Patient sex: M
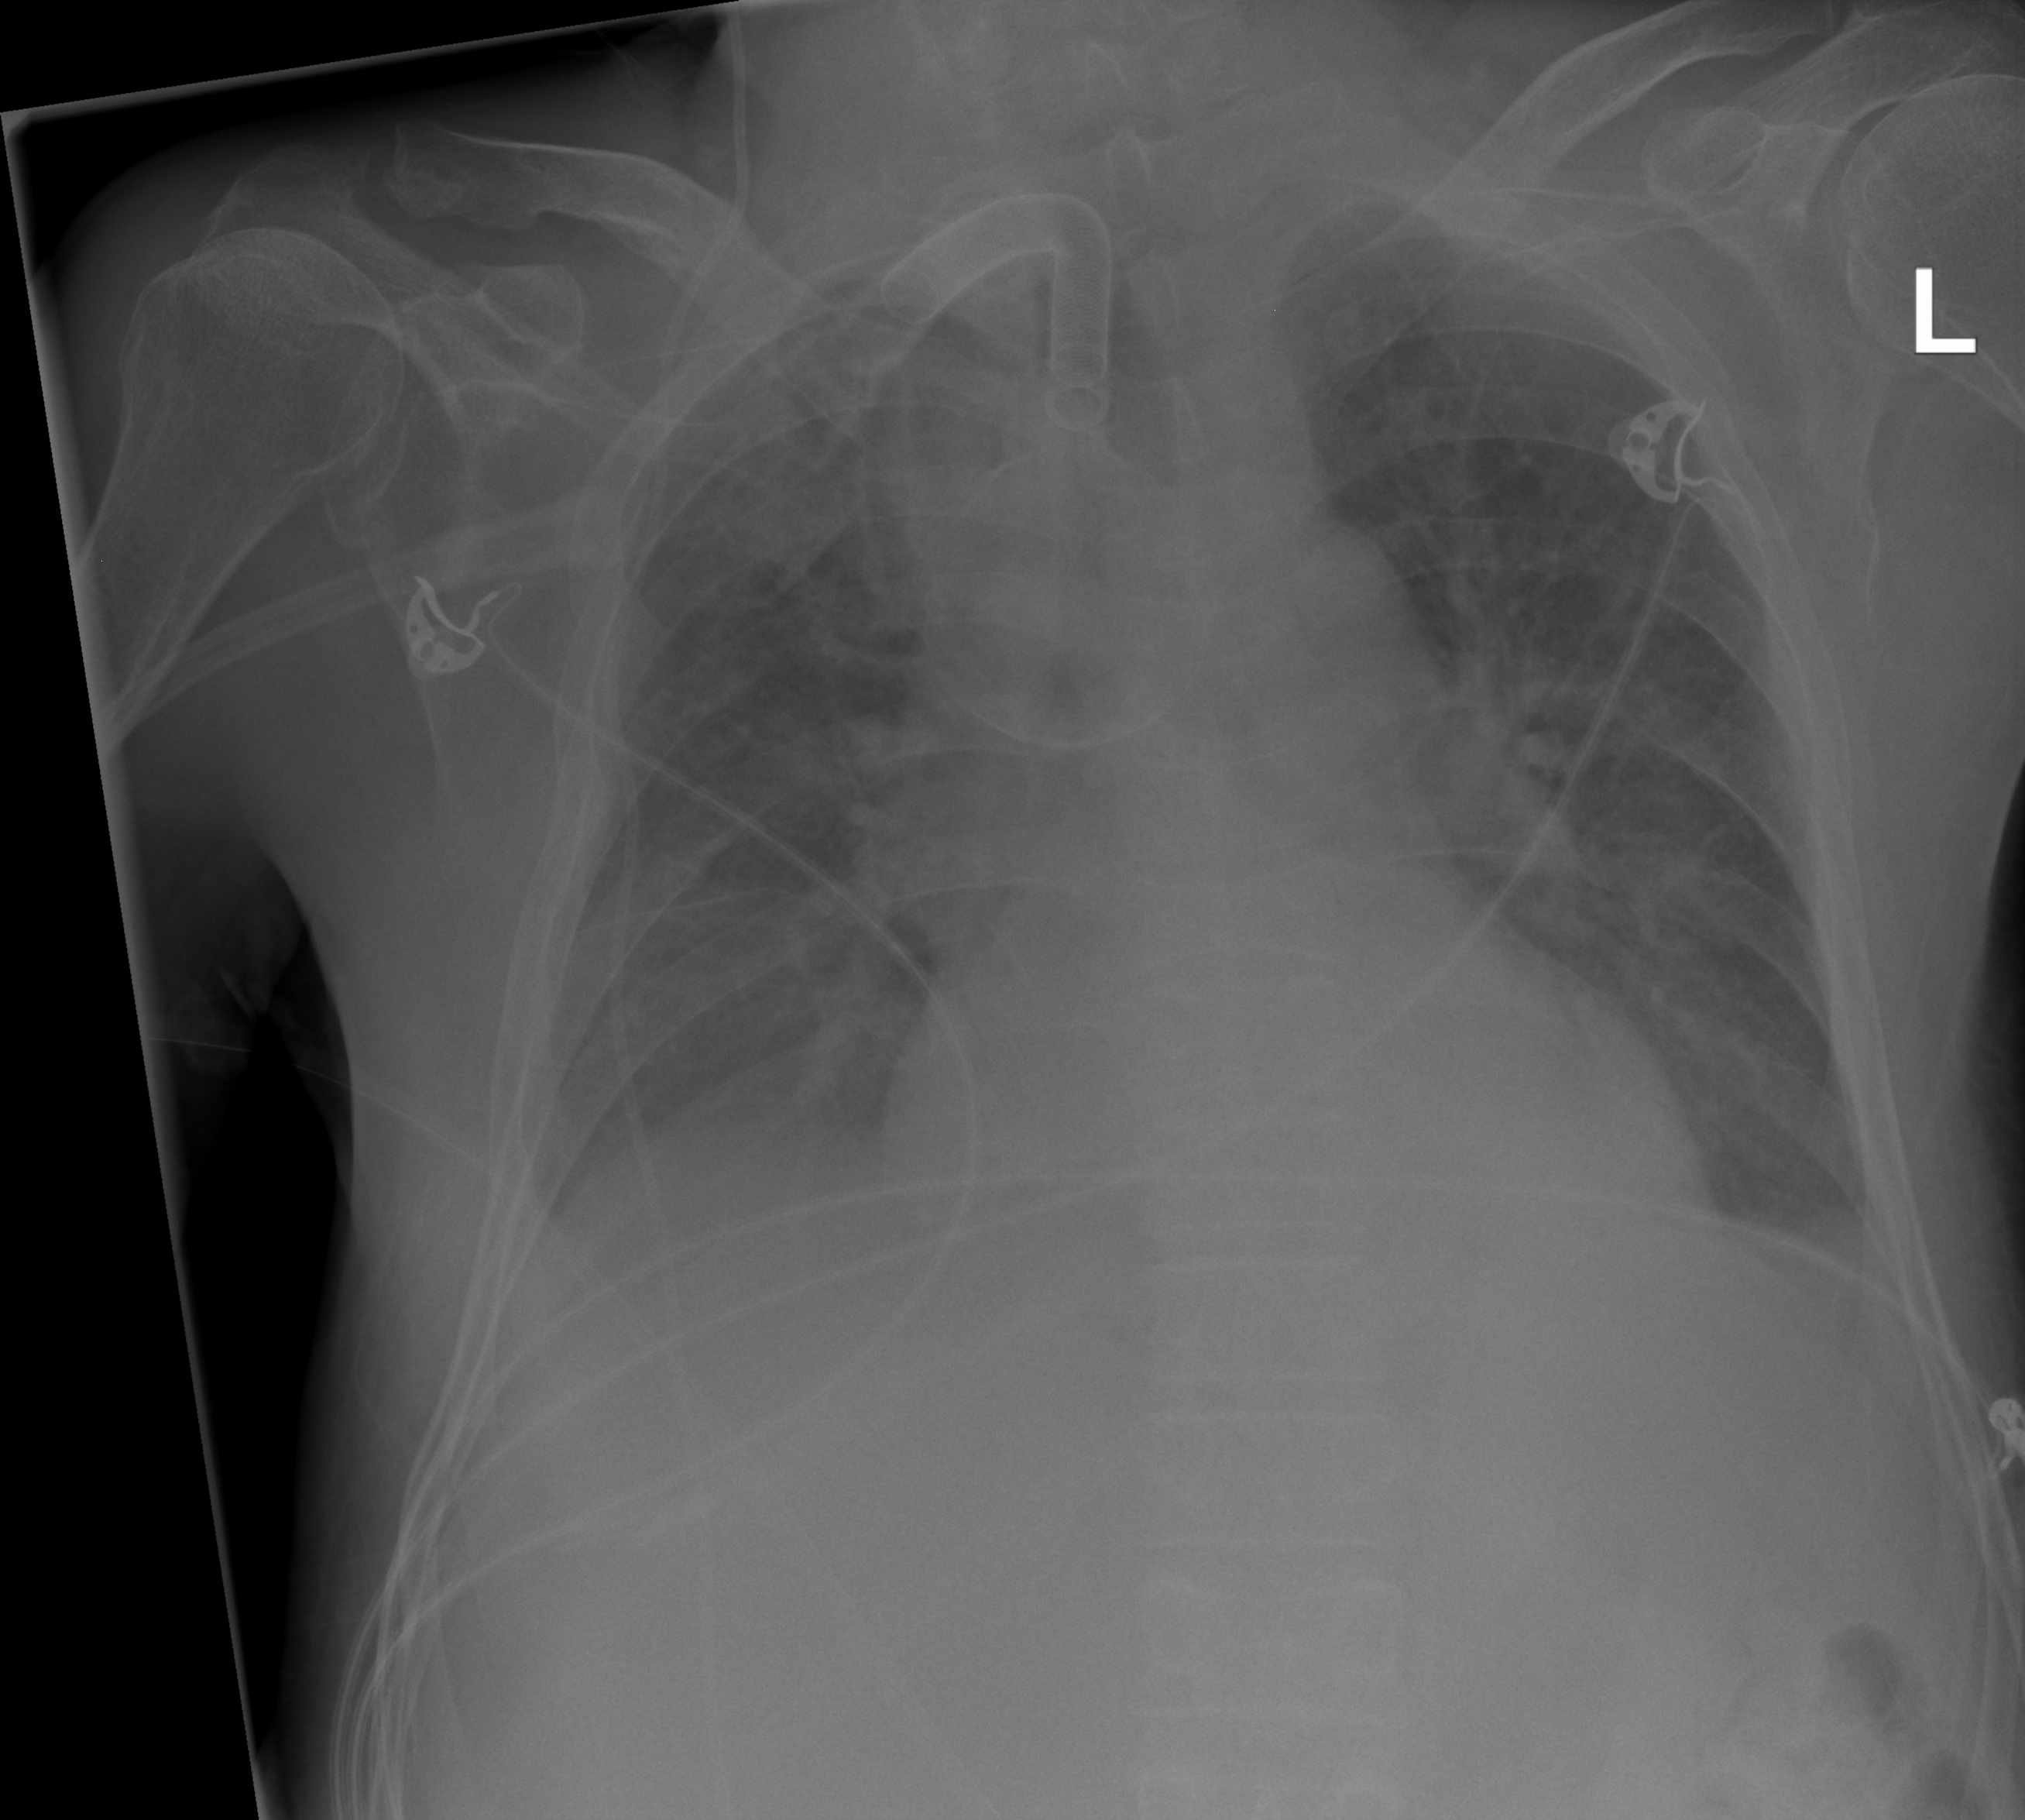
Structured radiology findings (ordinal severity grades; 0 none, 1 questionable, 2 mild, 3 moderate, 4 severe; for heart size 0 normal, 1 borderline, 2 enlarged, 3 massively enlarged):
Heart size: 2
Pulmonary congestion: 1
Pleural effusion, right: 2
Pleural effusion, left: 2
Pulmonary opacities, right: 0
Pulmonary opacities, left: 0
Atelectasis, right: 2
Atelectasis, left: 2